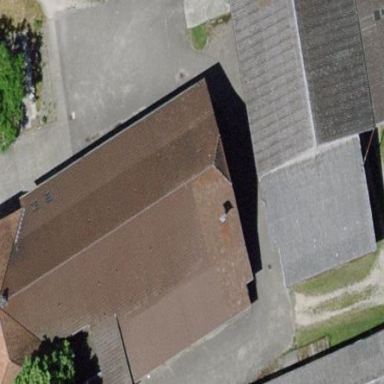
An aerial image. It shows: Barn.